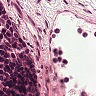
Metastatic tissue present: no